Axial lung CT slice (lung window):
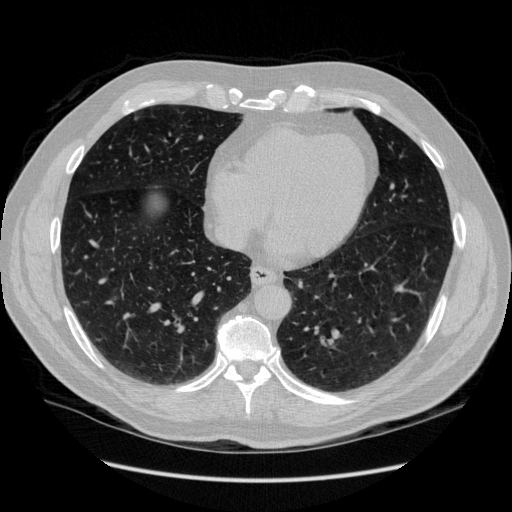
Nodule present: yes
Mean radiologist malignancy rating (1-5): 3